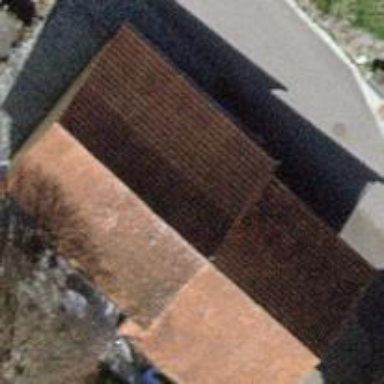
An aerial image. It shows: Farm auxiliary building with gabled roof.